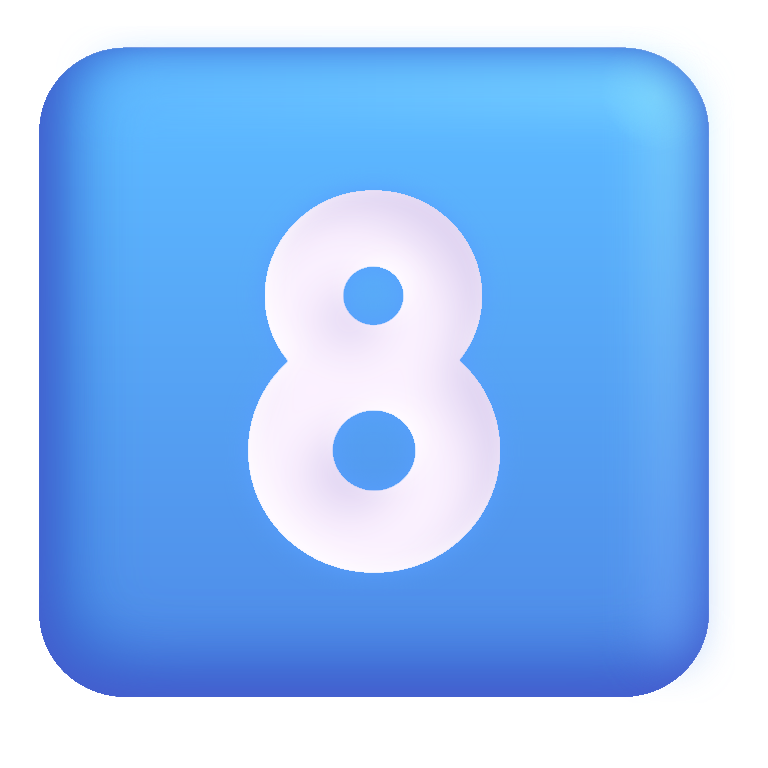
keycap 8 color